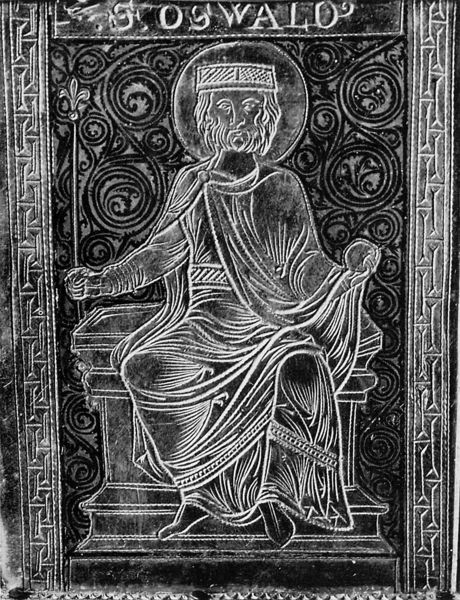
Titel: Oswald-Reliquiar
Künstler: Oswald-Meister
Institution: Hildesheim, Domschatz
Schlagwörter: sitzen, grau, schwarz, weiss, bart, rahmen, gewand, krone, ranken, apfel, sitz, könig, thron, kugel, lilie, gravur, negativ, christus, heiliger, zepter, cristus, grabplatte, gewandt, reichsapfel, oswald, stankt oswald